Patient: sex M, age 57
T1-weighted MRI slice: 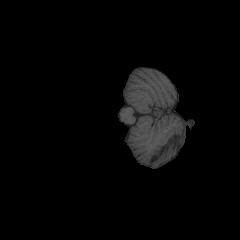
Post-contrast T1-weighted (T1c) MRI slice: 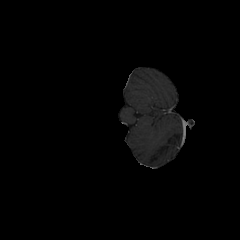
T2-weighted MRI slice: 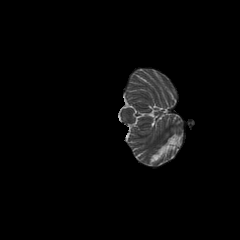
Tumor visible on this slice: no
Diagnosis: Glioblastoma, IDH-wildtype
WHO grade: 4